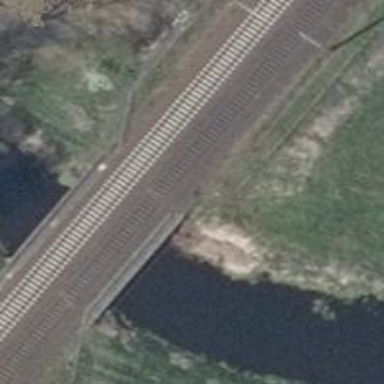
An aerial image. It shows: Bridge over electrified railway with contact lines.